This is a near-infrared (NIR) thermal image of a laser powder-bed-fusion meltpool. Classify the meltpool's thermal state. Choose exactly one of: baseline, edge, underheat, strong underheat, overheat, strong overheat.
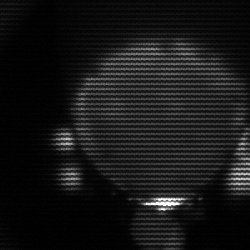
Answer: edge